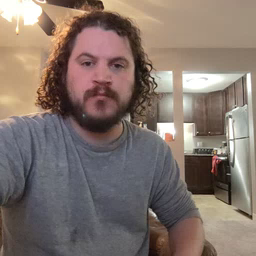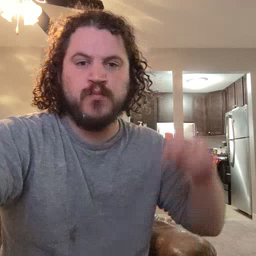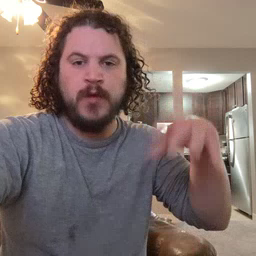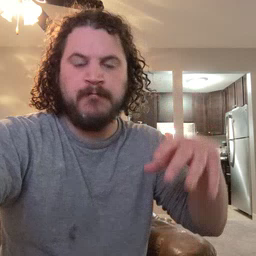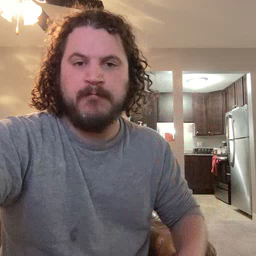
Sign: drop